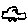
Label: car